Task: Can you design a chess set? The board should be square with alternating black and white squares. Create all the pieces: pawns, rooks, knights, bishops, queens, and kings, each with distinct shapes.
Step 5582:
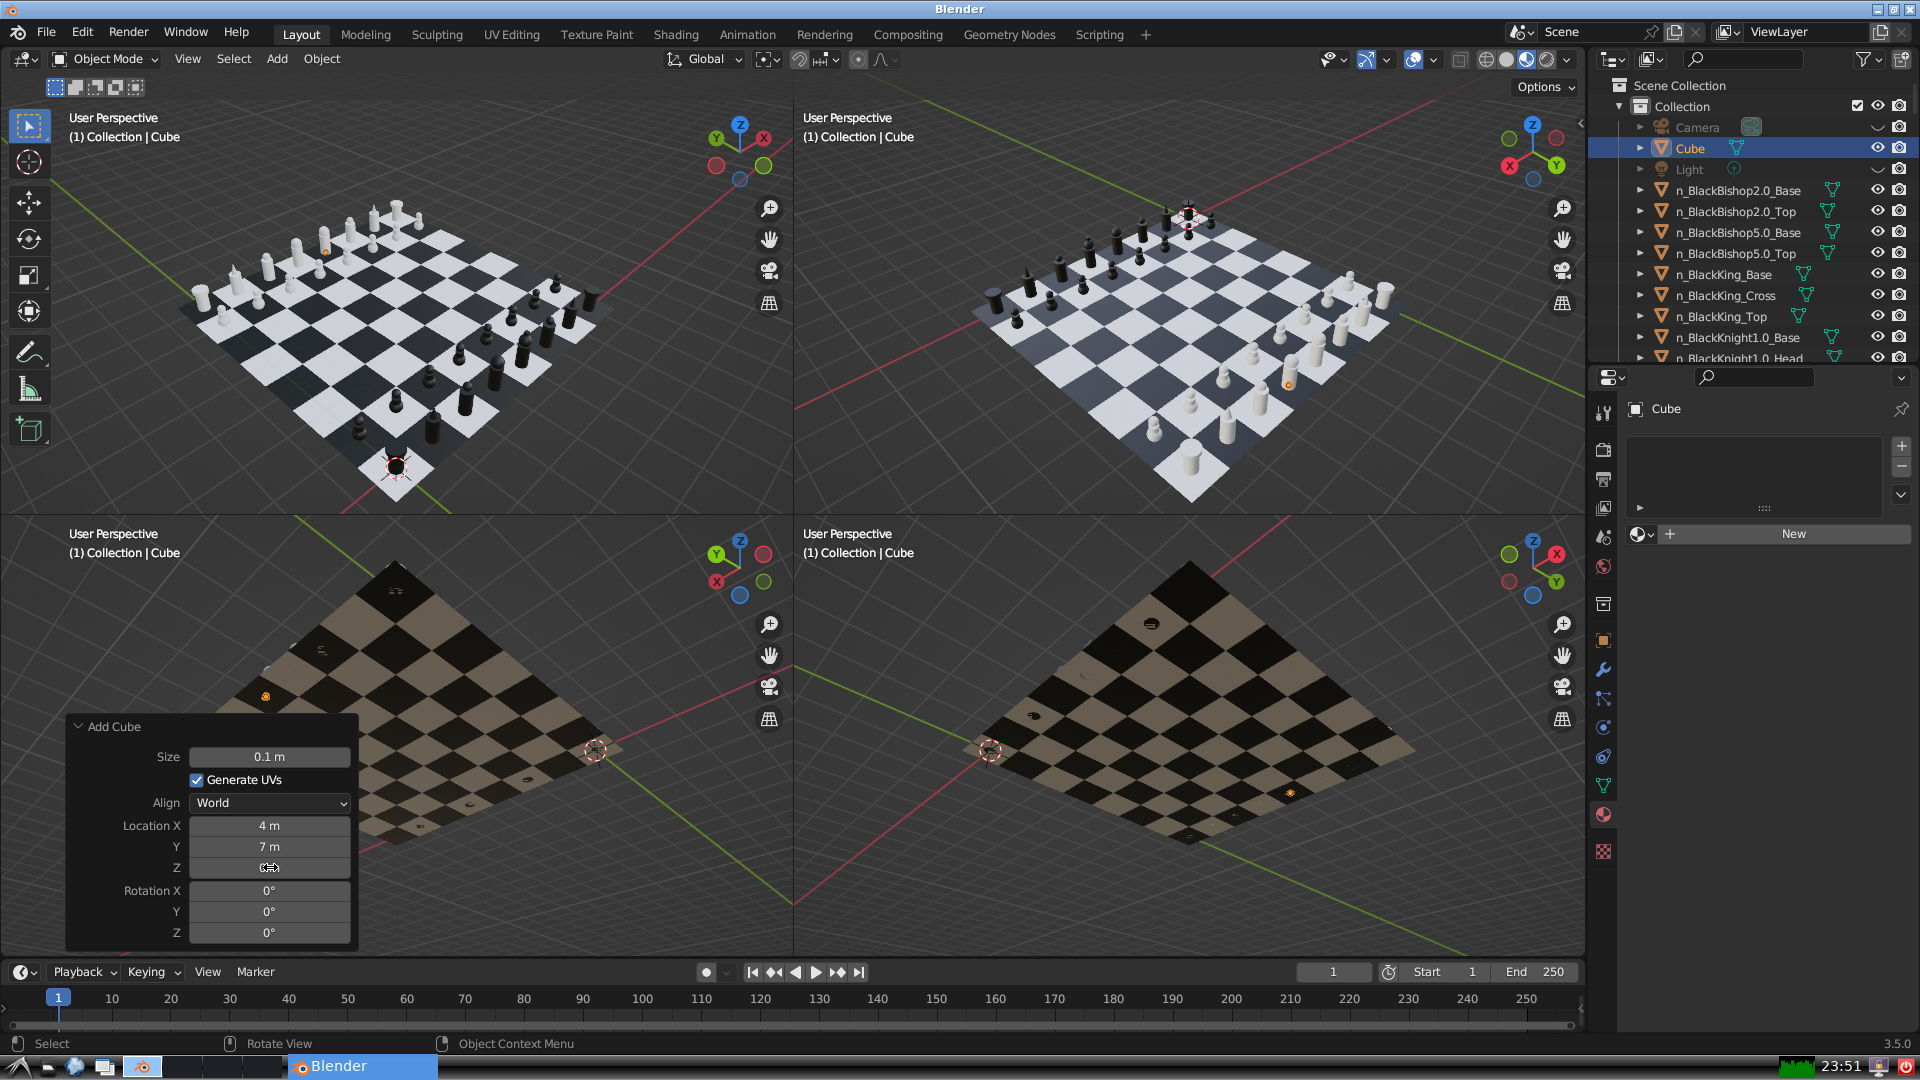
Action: click: no